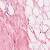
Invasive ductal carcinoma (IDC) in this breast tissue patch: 0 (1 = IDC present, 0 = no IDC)